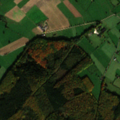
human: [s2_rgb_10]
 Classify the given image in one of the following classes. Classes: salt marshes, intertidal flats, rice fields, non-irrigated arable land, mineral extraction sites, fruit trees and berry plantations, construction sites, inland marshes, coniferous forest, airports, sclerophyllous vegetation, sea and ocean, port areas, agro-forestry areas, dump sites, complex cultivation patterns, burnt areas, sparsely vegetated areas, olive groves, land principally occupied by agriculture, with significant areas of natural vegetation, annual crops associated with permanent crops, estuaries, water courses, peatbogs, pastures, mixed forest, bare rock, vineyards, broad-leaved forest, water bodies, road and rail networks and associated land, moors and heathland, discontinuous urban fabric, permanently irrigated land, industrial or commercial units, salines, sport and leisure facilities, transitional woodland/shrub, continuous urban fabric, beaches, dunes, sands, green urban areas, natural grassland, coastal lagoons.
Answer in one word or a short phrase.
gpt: discontinuous urban fabric, pastures, mixed forest